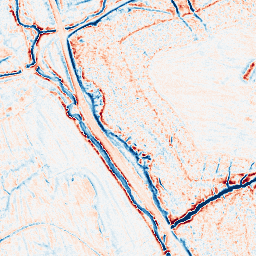
Category: edge_preserving
Decomposition family: anisotropic_diffusion
Decomposition parameters: iterations: 10
kappa: 50
gamma: 0.2
Upsampling method: bicubic_3x
Upsampling parameters: scale: 3
Upsampling scale: 3